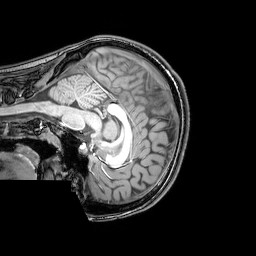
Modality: T1w
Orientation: sagittal
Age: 21
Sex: female
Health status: healthy
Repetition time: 0.081 s
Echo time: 0.037 s